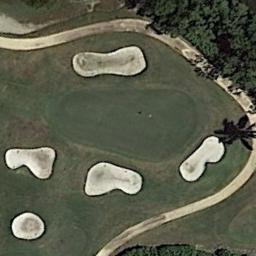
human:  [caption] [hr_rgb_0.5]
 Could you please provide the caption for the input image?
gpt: There is a road next to the golf course .

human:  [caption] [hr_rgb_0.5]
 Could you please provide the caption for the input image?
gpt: The golf course has a putting green and some sandpits and a road goes through the golf course .

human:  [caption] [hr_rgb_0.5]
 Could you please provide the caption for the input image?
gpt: There are several rows of trees on this lawn .

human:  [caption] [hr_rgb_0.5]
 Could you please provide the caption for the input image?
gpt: There are several bunkers and a path on a large green lawn on the golf course and many trees .

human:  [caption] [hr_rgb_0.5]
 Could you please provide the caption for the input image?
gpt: There are five bunkers beside a path on the golf course .